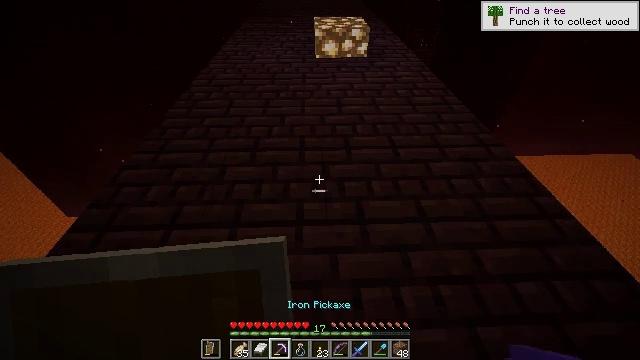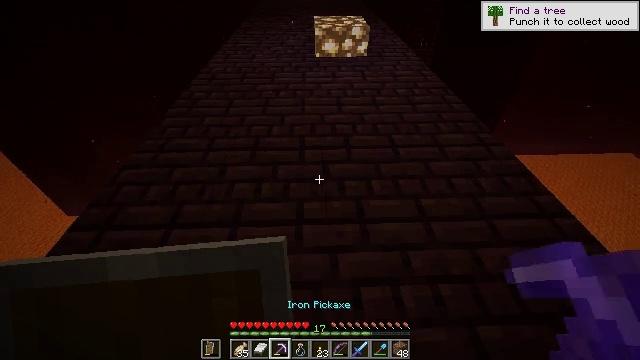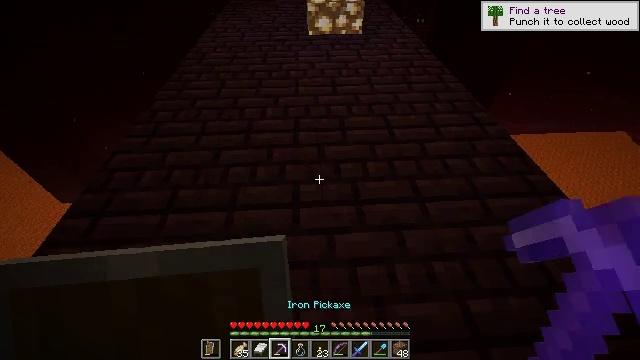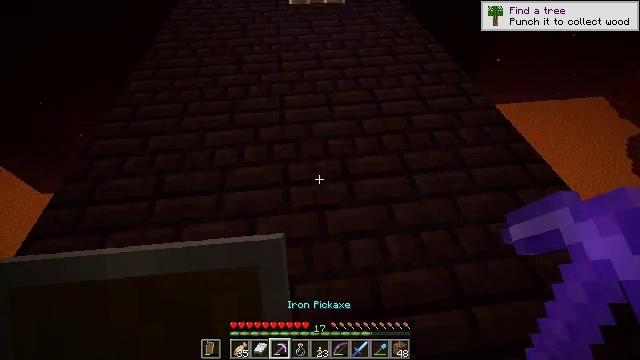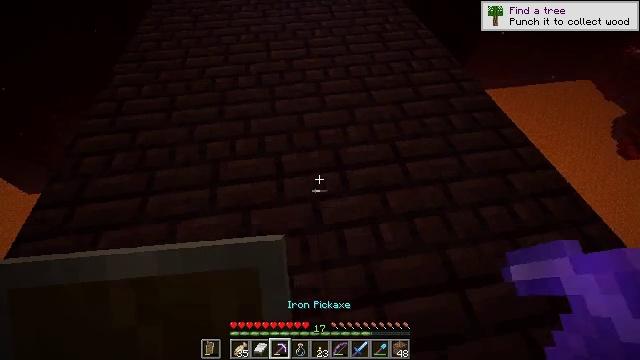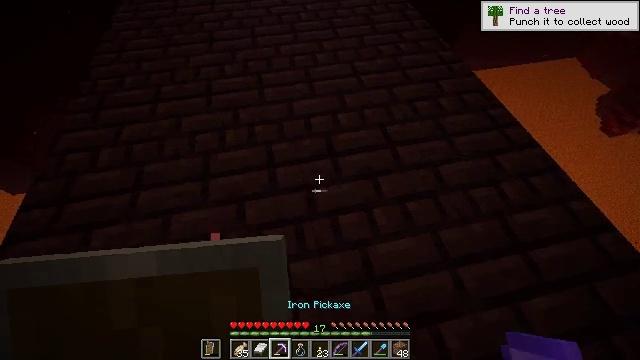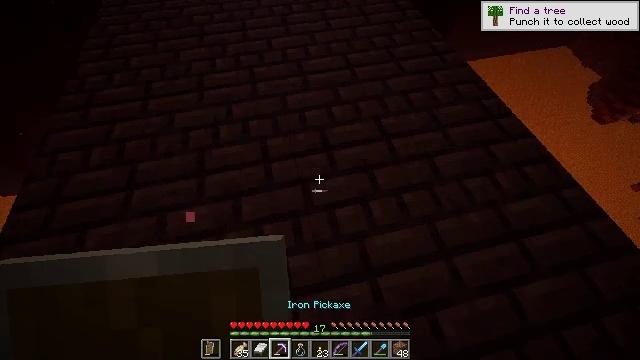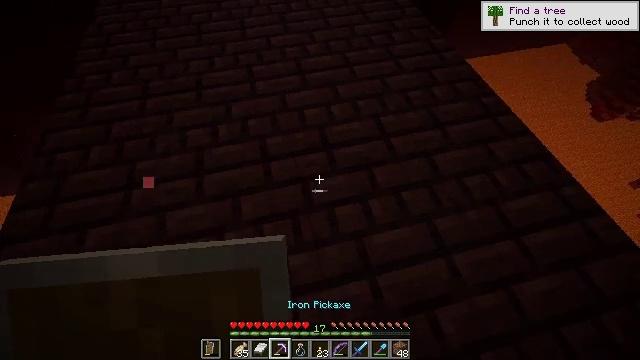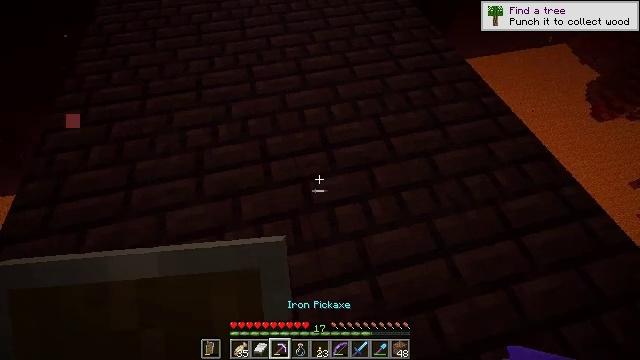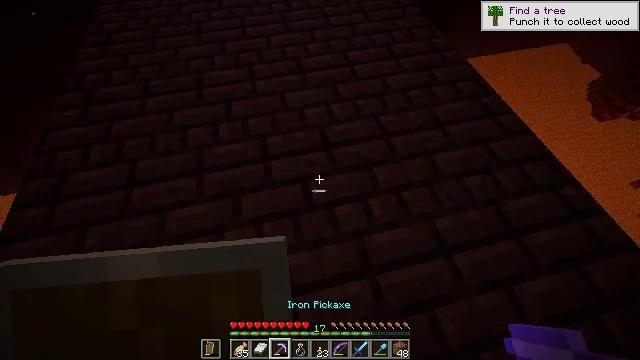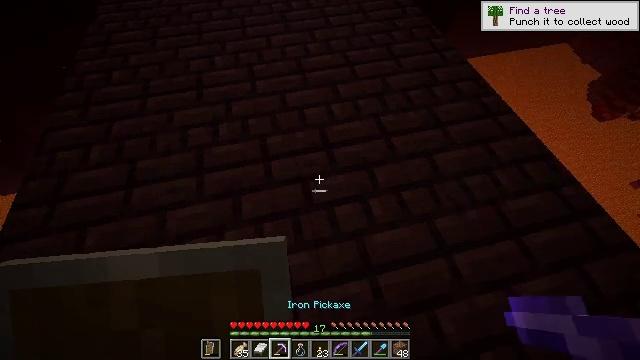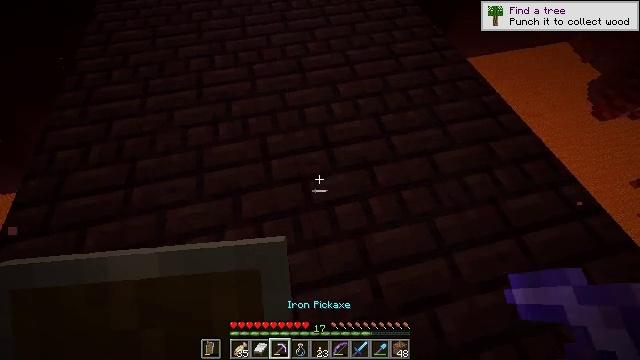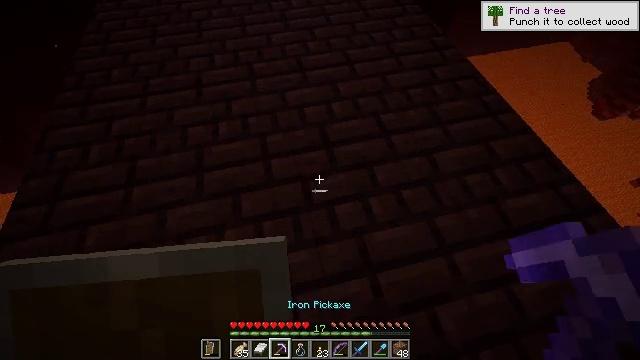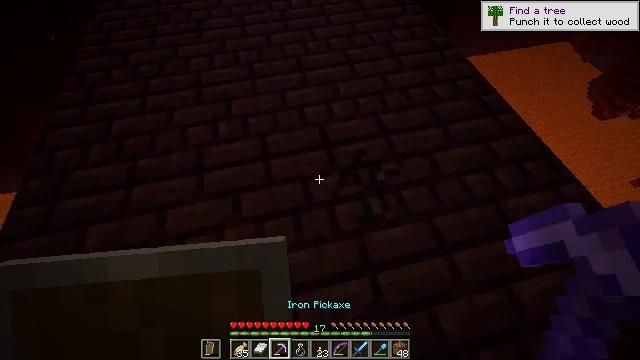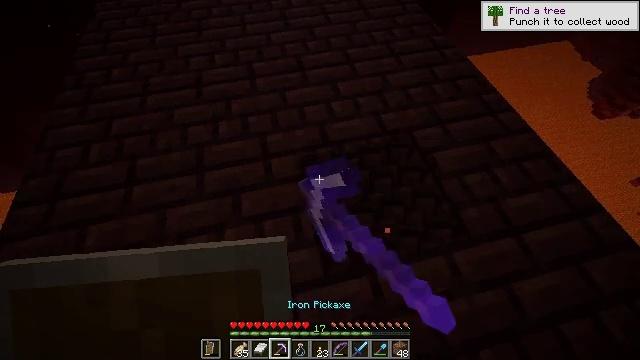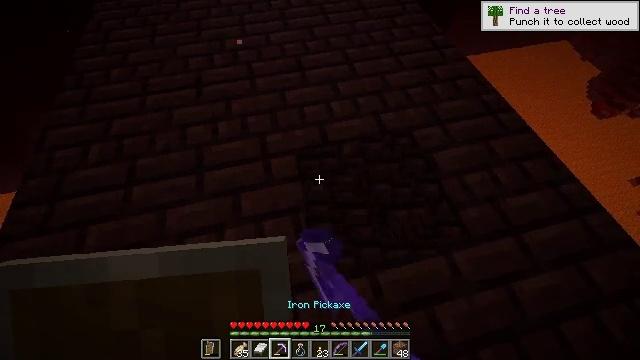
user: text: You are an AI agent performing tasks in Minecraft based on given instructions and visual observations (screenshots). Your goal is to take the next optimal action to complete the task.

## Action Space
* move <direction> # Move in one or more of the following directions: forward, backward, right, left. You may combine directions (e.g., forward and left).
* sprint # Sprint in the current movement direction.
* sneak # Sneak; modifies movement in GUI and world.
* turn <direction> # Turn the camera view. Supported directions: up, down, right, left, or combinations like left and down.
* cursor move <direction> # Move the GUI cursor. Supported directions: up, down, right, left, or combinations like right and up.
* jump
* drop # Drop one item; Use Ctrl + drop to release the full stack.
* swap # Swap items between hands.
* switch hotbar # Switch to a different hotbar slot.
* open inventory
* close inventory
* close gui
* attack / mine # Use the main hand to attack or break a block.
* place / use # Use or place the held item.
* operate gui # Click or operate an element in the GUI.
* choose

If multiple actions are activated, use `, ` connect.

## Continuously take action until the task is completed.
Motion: motion action
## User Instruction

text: Attack the nether brick slab to gather it.
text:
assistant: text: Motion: no_op
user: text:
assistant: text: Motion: turn right and down
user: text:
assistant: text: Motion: turn right and down
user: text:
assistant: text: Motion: turn right and down
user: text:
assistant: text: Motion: turn right and down
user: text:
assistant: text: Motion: turn right and down
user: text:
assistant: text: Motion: no_op
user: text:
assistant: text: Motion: no_op
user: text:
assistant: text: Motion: no_op
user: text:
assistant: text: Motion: no_op
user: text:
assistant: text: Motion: no_op
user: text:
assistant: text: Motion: no_op
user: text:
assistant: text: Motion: attack / mine
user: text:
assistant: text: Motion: attack / mine
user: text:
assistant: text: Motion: attack / mine
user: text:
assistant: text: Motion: attack / mine
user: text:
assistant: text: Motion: attack / mine
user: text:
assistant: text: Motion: attack / mine
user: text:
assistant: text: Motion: attack / mine